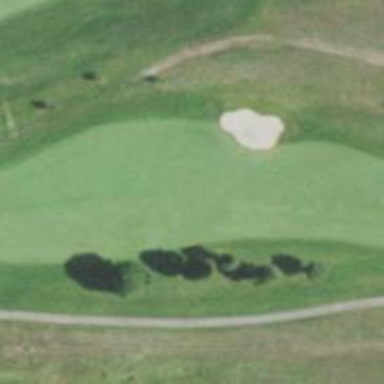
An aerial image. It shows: View of golf hole.